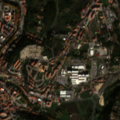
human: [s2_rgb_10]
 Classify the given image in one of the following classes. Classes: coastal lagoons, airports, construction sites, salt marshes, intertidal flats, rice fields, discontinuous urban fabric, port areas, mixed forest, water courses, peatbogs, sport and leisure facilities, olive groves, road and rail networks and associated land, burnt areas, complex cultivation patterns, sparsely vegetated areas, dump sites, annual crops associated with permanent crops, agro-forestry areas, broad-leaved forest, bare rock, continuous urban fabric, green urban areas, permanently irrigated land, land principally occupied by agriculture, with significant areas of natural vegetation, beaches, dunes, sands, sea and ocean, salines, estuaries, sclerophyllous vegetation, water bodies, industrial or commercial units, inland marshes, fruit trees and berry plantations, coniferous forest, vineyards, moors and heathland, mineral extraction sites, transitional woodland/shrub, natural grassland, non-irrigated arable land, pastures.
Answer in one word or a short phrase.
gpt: continuous urban fabric, discontinuous urban fabric, industrial or commercial units, land principally occupied by agriculture, with significant areas of natural vegetation, transitional woodland/shrub